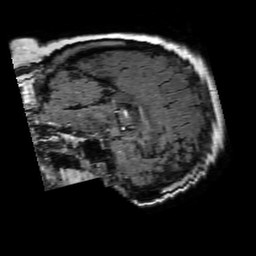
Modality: FLAIR
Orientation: sagittal
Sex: female
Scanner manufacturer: philips
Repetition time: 11 s
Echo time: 0.125 s